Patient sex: M
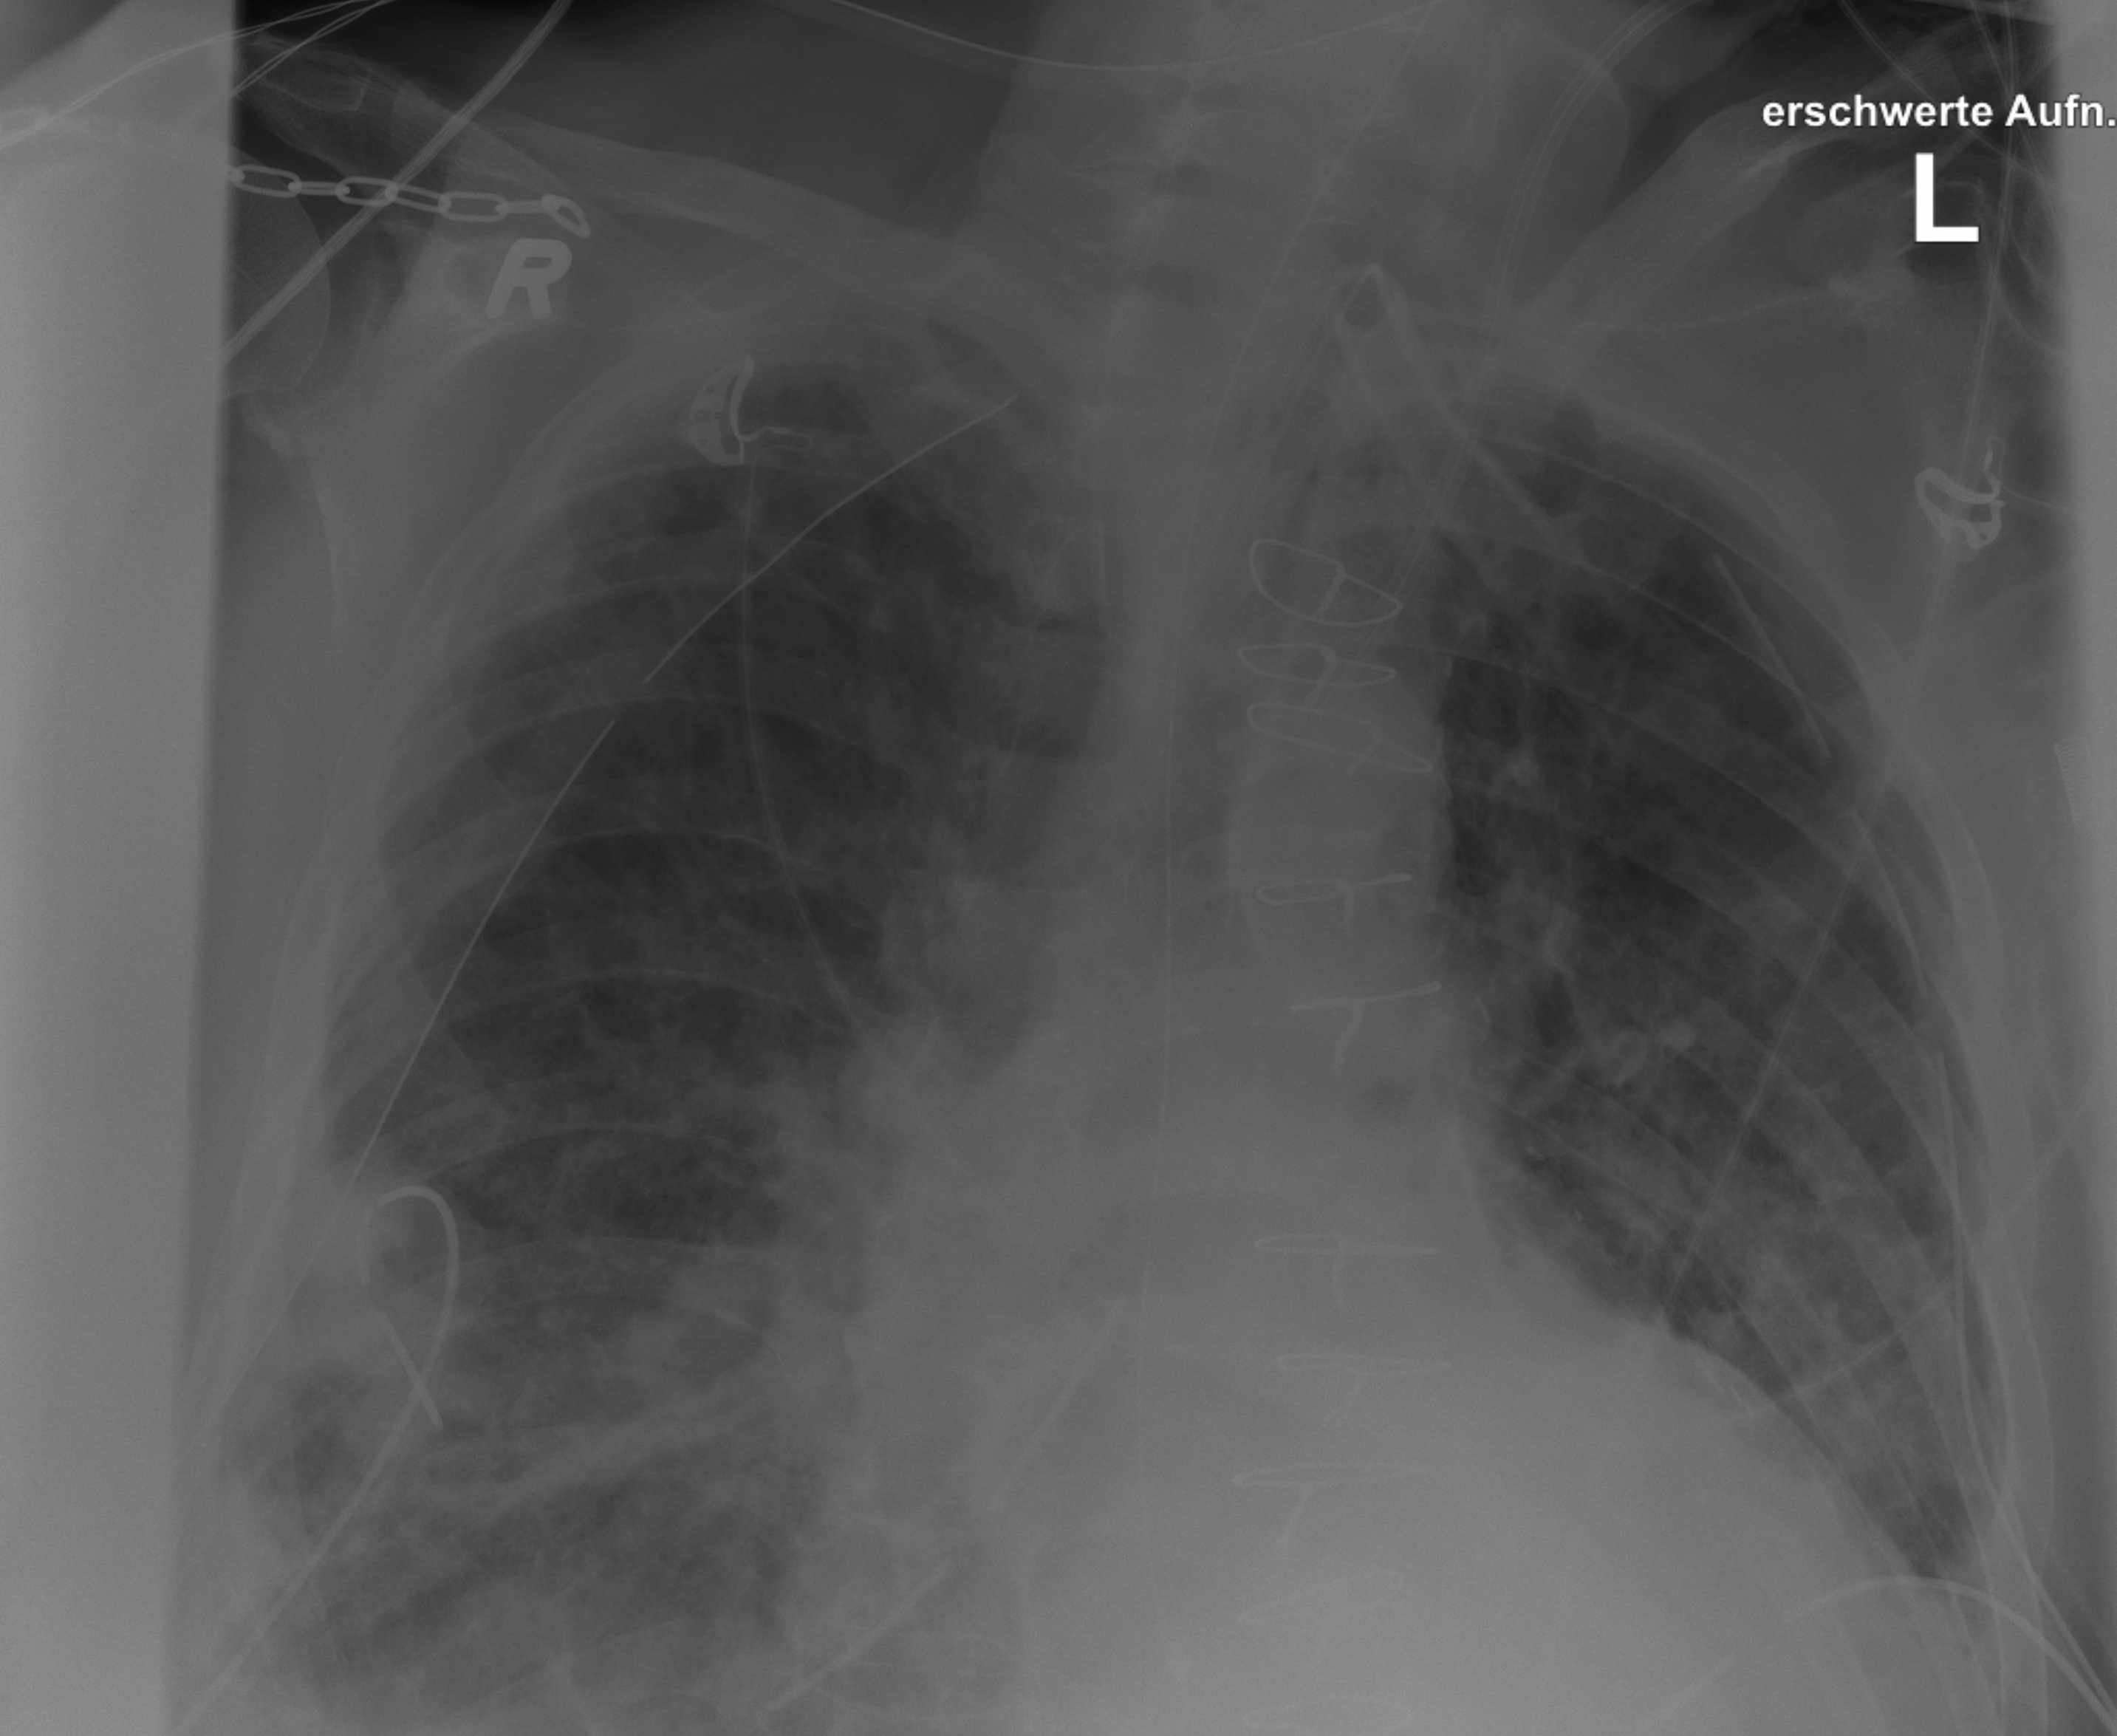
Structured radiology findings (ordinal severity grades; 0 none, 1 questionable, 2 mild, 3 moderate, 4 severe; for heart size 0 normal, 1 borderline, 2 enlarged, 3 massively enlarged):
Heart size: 2
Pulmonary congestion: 2
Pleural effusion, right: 1
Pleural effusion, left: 1
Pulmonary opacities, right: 3
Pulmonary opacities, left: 2
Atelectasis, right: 2
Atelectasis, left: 2